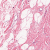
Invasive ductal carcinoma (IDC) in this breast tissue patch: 0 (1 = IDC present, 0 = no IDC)